Current action and preconditions to check: trajectory_clear

Your task: For each precondition in the list above, predict whether it will hold at this action.

Consider the current scene as observed from the mobile robot's camera, and analyze the predicted future states of all dynamic agents (e.g., people, animals, vehicles, or any moving entities) within the NEXT SECOND.

IMPORTANT: Only answer "very likely" if you are absolutely certain—based on strong, clear evidence—that a dynamic agent will violate the precondition in the predicted future state. Do NOT answer "very likely" for unlikely, ambiguous, or low-probability risks.

Ask yourself for each precondition: Is there a high probability, with clear and convincing evidence, that the predicted future states of any dynamic agent will interfere with the predicted future state of the currently executing action within the NEXT SECOND, causing that precondition to fail?

Assess the risk level based on these predictions. Use "likely" or "very likely" if motions create a clear risk of interference.

Use "neutral" or "improbable" if agents are nearby but their predicted paths are clearly diverging or non-conflicting.

Failure Risk Categories: "very improbable", "improbable", "neutral", "likely", "very likely"

Answer Format: Output ONLY the probability_of_failure value from these categories: "very improbable", "improbable", "neutral", "likely", "very likely"

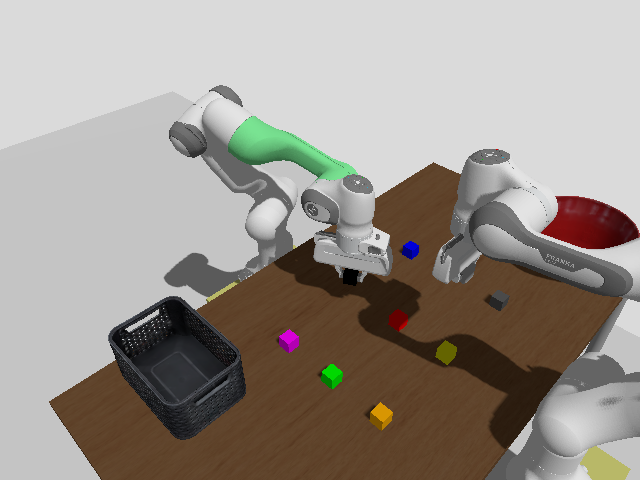

Answer: very improbable